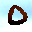
Label: 0